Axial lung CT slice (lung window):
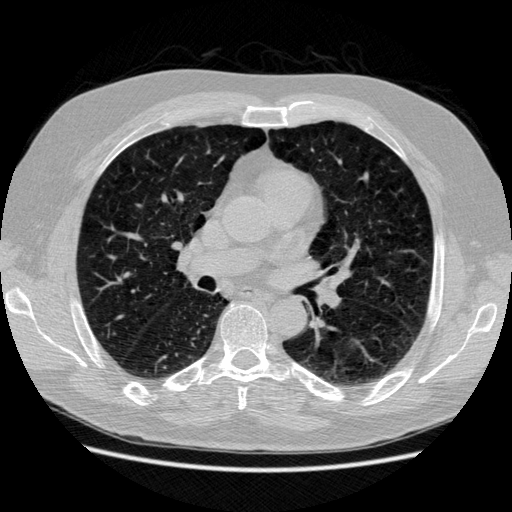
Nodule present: no